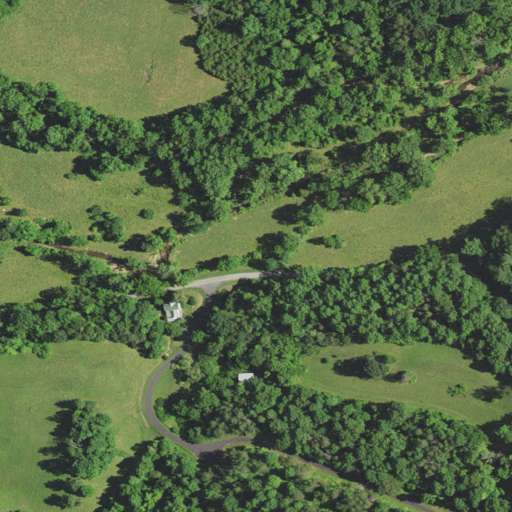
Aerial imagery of valley in Virginia named Blackwells Hollow containing deciduous forest, pasture, mixed forest, open development, low intensity development, and evergreen forest